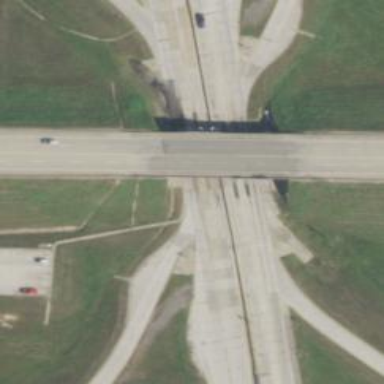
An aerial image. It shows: Toll gantry on the road.